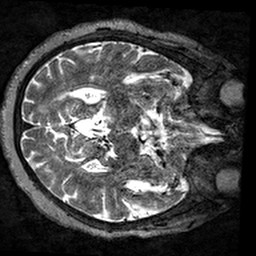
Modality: T2w
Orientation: axial
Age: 68
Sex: male
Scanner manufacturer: siemens
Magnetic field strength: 3 T
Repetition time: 3.2 s
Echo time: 0.567 s